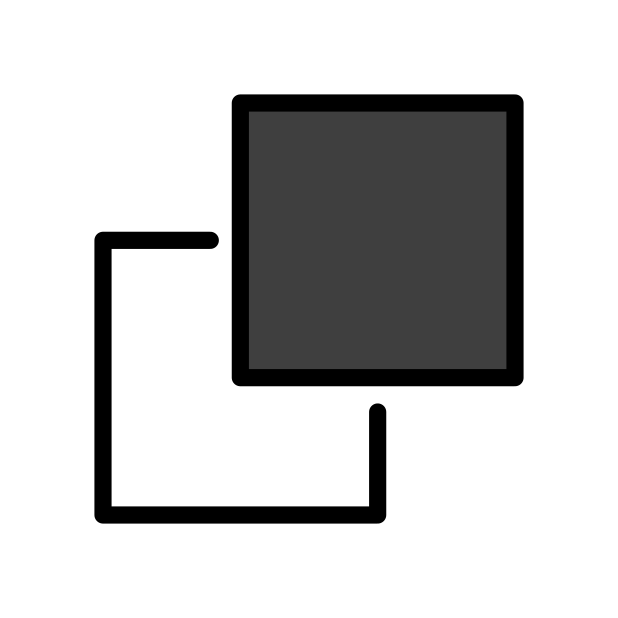
Emoji: ⮻
Name: overlapping white and black squares
Unicode: 0x2bbb